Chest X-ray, PA view. Patient: 56 years old, sex F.
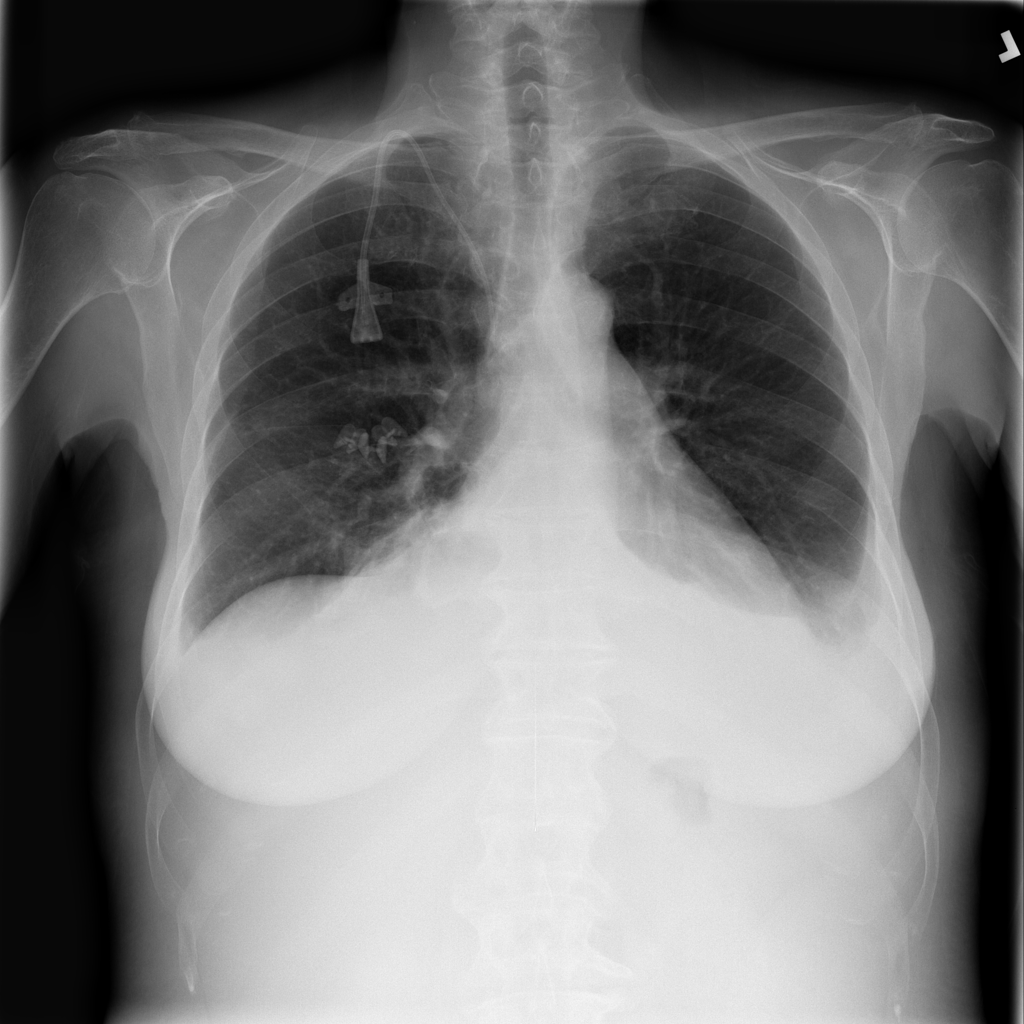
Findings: Effusion